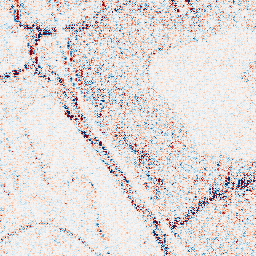
Category: wavelet
Decomposition family: wavelet_dwt
Decomposition parameters: wavelet: coif2
level: 1
Upsampling method: cubic_catmull_rom
Upsampling parameters: scale: 8
Upsampling scale: 8